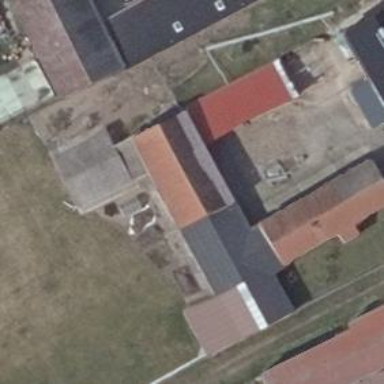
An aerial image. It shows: Building.